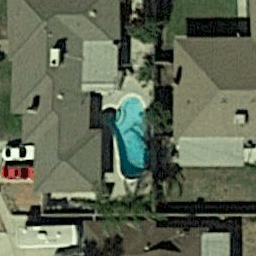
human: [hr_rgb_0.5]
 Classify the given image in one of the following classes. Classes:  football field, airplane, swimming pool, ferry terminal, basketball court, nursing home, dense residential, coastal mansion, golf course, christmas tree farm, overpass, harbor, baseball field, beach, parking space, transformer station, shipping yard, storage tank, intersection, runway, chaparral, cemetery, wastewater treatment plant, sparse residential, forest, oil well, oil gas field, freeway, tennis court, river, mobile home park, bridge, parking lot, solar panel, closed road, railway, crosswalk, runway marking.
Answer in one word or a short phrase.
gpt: swimming pool